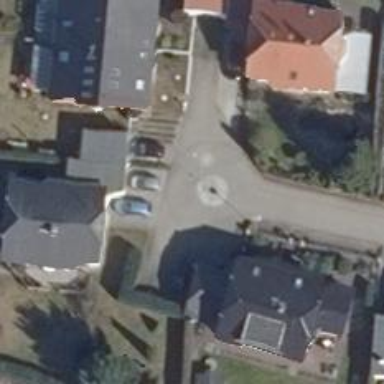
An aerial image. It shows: Turning circle on the road.